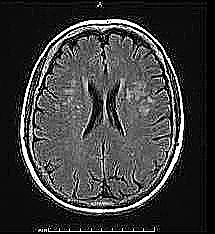
Label: notumor